Question: I make an online store in which I have two login places. /checkout (in cart) and /login.
Can i do it in the existing method to make redirect look like this?
if i login in /checkout ->redirect('/checkout').
(for loggin in /login) it stays like it is /redirect('/')

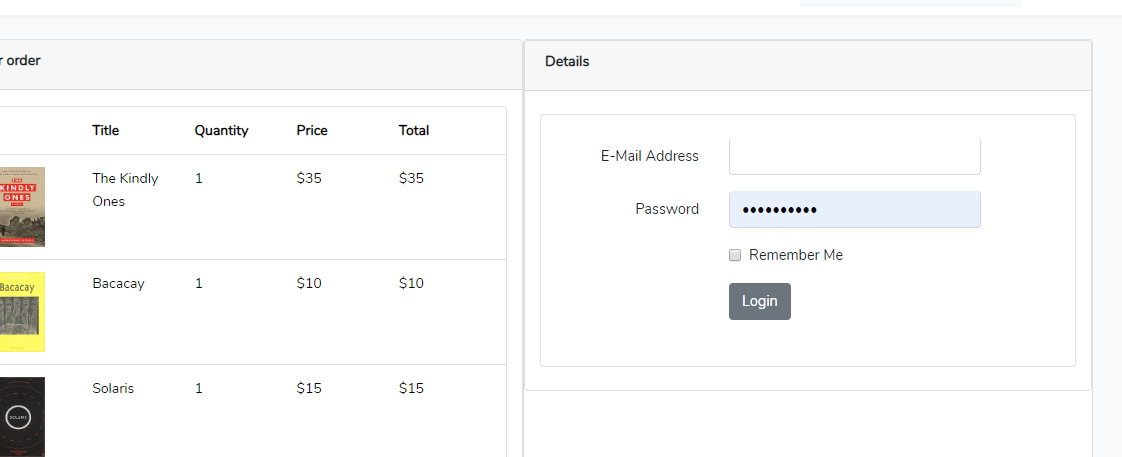
Answer: I would solve that by using the 'redirectTo()' method in the Login Controller and checking which route is sending the request through the 'path()' method. You have to name the routes for it to work though. So in your login Controller you'll have this;
'''
use Illuminate\Support\Facades\Route;
protected function redirectTo(){
if(Route::currentRouteName() == 'login'){
return '/';
}else if(Route::currentRouteName() == 'checkout'){
return '/checkout';
}
}
'''
more info on how to get the route name <URL>
and info on the 'redirectTo()' function <URL>
Try it out, tell me what happens..